Question: I have a Windows service that isn't writing to the Application Event log under UserAccount. When the service is set to use AdminAccount, the Security log reports the following attributes:

Under UserAccount, the only privilege reported is SeImpersonatePrivilege.
Is there a security impersonation that I can implement to give the UserAccount the ability to write to the Application Event log?
I would prefer to use the UserAccount for this service rather than the AdminAccount.
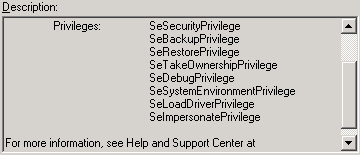
Answer: I don't think you should try to change user account ; if you want a specific user account to write to an event log, you need to make sure the user account you are running under has the required rights on the event logs ACLs. See e.g. <URL>.